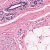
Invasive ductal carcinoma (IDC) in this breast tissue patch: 0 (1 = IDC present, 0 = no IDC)